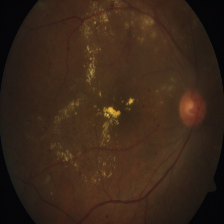
Diabetic retinopathy grade: Severe